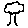
Label: tree